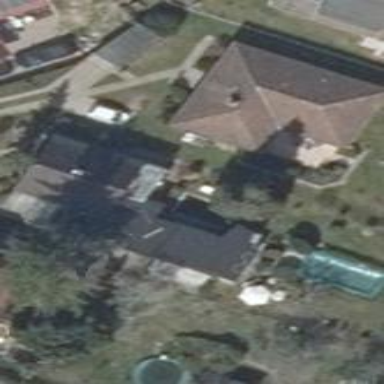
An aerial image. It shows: Simple house.